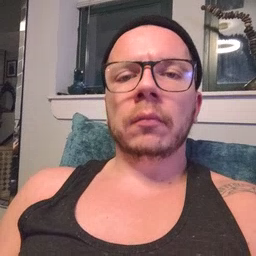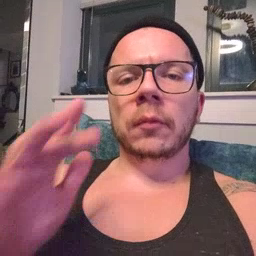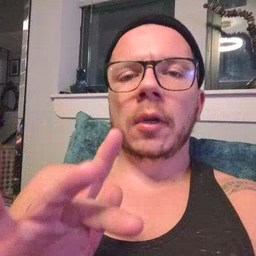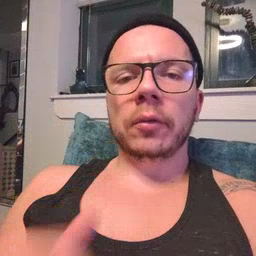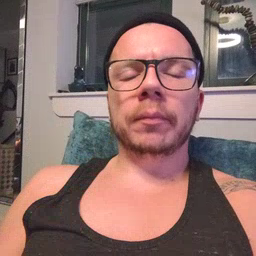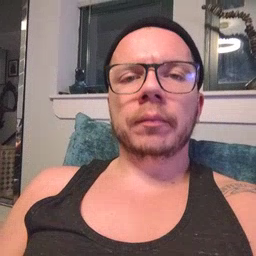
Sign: touch